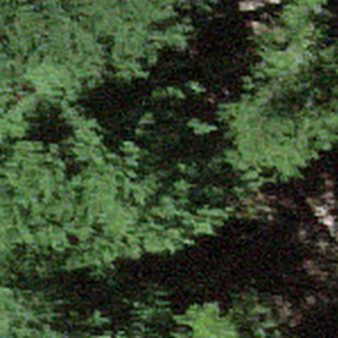
Label: other